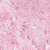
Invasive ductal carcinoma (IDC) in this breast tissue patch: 0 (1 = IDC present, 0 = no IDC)